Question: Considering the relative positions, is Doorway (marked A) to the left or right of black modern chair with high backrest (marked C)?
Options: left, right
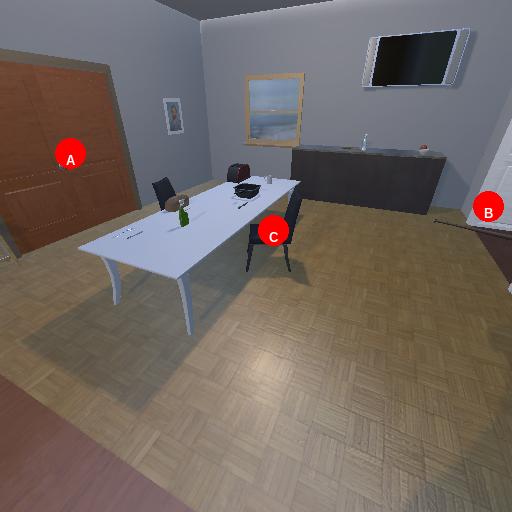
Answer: left